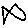
Label: fish